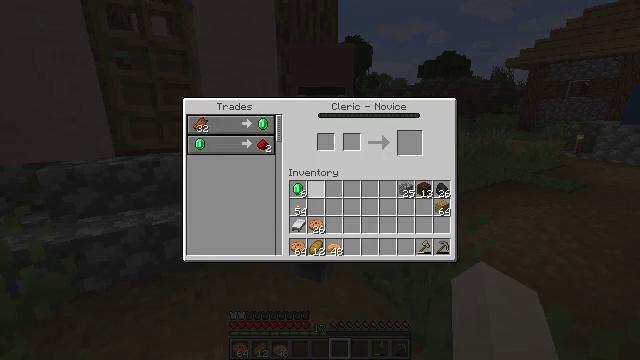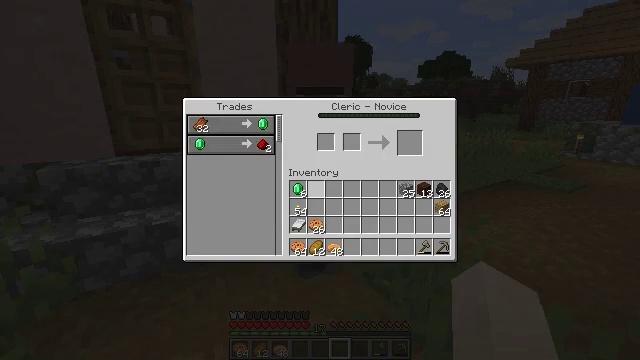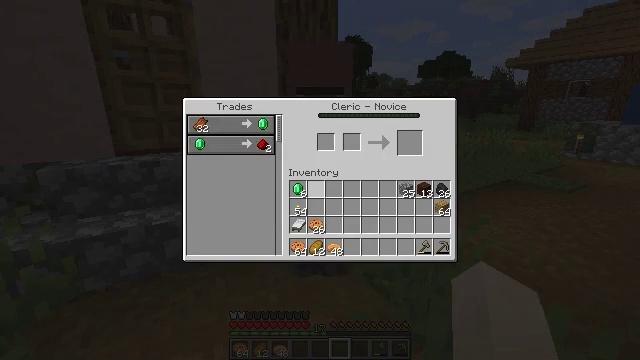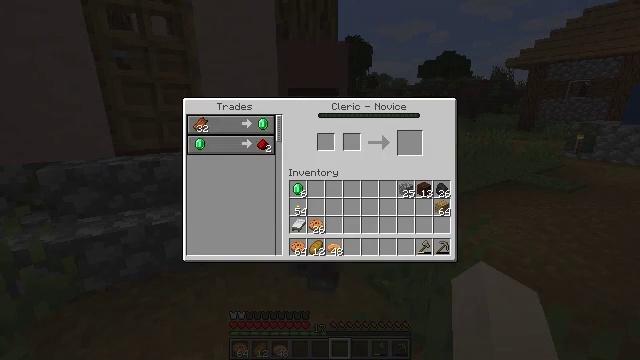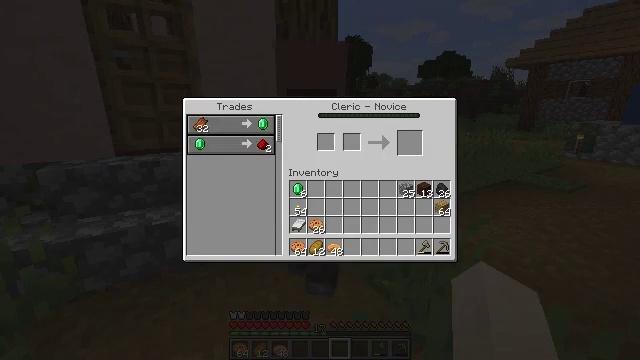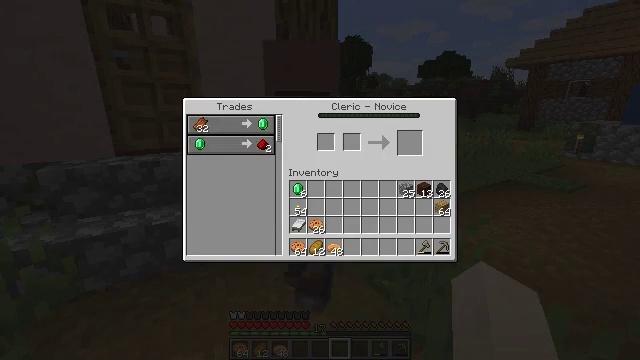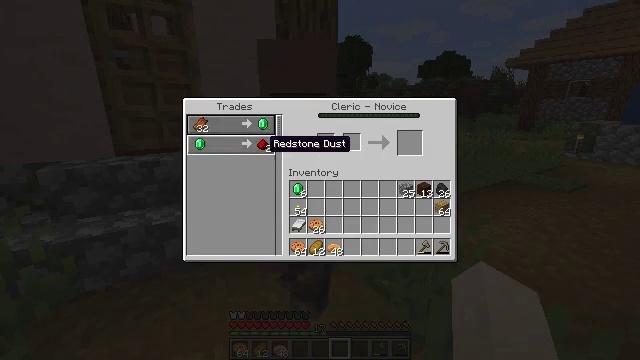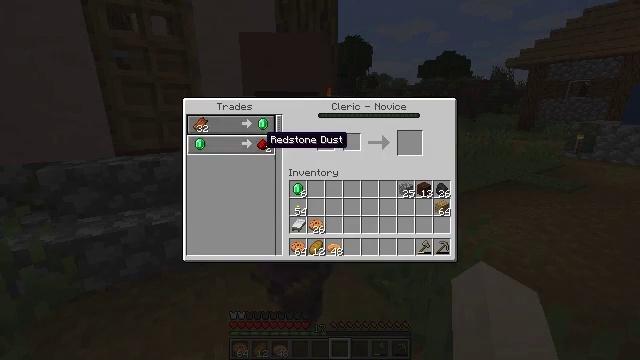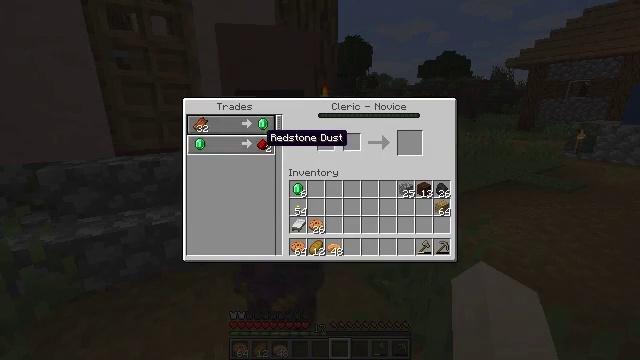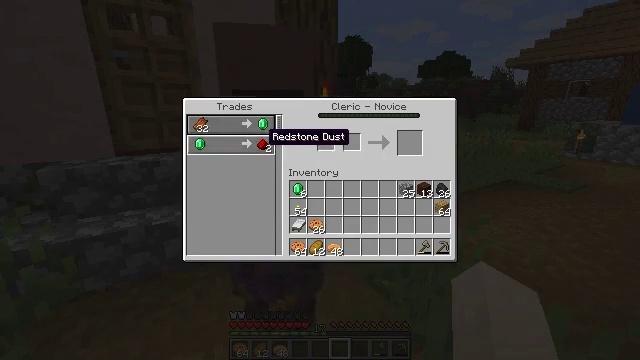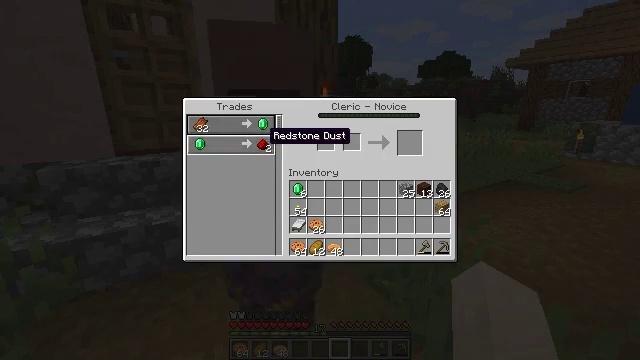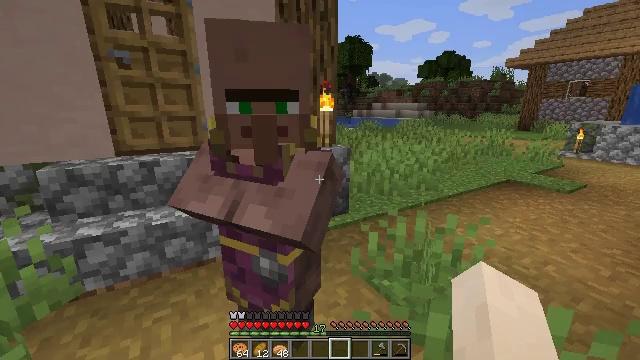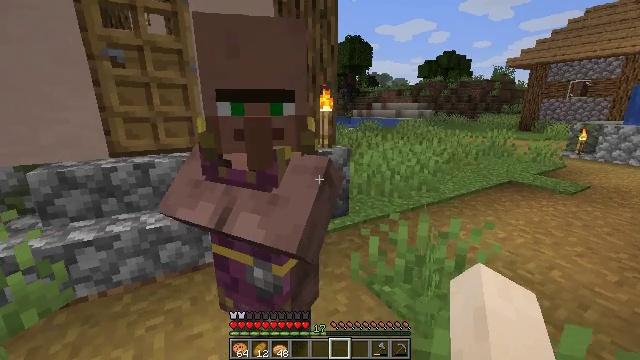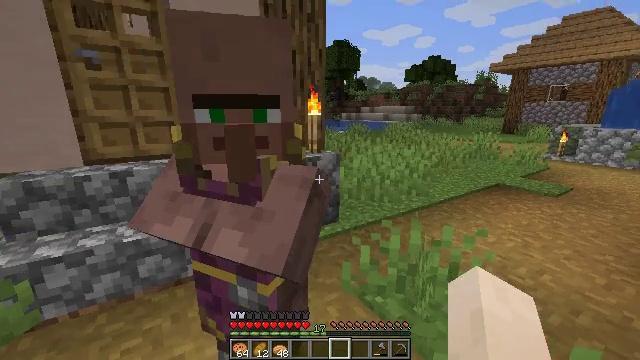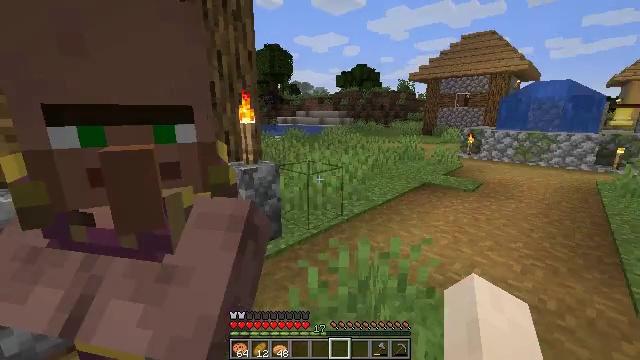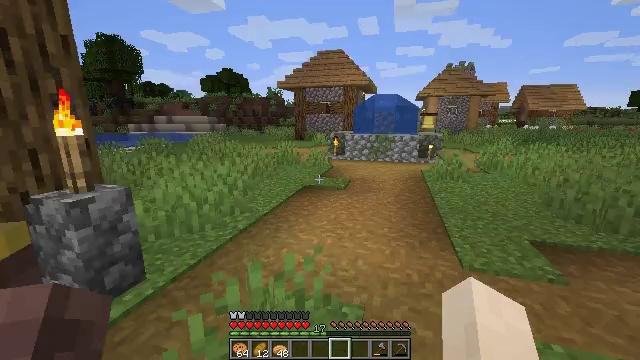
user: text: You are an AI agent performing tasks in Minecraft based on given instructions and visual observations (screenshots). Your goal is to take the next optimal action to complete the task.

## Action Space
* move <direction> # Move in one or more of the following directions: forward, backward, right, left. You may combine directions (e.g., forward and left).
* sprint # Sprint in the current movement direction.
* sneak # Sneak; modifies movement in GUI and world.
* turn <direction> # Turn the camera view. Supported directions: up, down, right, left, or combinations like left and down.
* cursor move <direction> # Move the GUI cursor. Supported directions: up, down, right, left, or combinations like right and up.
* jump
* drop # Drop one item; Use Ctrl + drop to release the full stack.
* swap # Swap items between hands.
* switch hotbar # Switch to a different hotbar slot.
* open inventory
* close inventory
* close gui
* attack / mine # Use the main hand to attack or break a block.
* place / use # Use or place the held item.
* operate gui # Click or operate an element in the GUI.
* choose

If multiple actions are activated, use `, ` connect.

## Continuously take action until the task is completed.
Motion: motion action
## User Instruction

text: Put the required ingredients to craft a suspicious stew.
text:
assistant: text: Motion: no_op
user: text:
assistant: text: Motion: no_op
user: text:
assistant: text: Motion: no_op
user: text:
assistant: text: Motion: cursor move left
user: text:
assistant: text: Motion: cursor move left and up
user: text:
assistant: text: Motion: cursor move left
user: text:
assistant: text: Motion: no_op
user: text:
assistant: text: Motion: no_op
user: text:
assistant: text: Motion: no_op
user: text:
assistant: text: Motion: no_op
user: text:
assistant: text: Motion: no_op
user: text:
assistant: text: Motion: move forward, close gui
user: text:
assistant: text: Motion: move forward, turn right
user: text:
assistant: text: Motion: move forward, turn right and up
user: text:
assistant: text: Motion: move forward, turn right and up
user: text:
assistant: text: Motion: move forward and move right, sprint, turn right and up
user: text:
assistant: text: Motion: move forward and move right, sprint, turn right
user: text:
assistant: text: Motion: move forward and move right, sprint
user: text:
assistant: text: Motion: move forward and move right, sprint
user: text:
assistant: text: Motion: move forward and move right, sprint
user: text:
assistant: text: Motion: move forward and move right, sprint
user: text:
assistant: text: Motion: move forward and move right, sprint
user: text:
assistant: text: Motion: move forward and move right, sprint
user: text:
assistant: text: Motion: move forward and move right, sprint
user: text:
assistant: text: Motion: move forward and move right, sprint
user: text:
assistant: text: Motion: move forward and move right, sprint, jump
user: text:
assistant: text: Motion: move forward and move right, sprint, jump
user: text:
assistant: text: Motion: move forward, sprint, jump
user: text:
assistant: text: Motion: move forward, sprint, jump
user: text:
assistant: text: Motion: move forward, sprint, jump